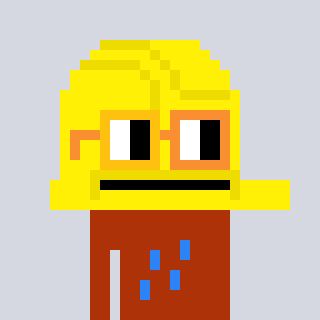
a pixel art character with square yellow and orange glasses, a construction helmet-shaped head and a hotbrown-colored body on a cool background